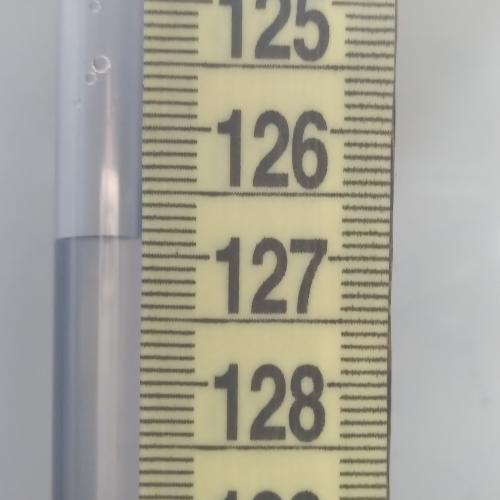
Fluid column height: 126.9 cm